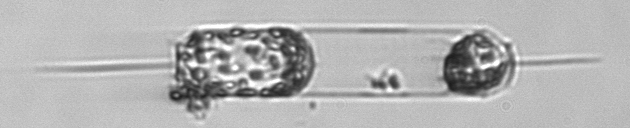
Label: Ditylum_brightwellii